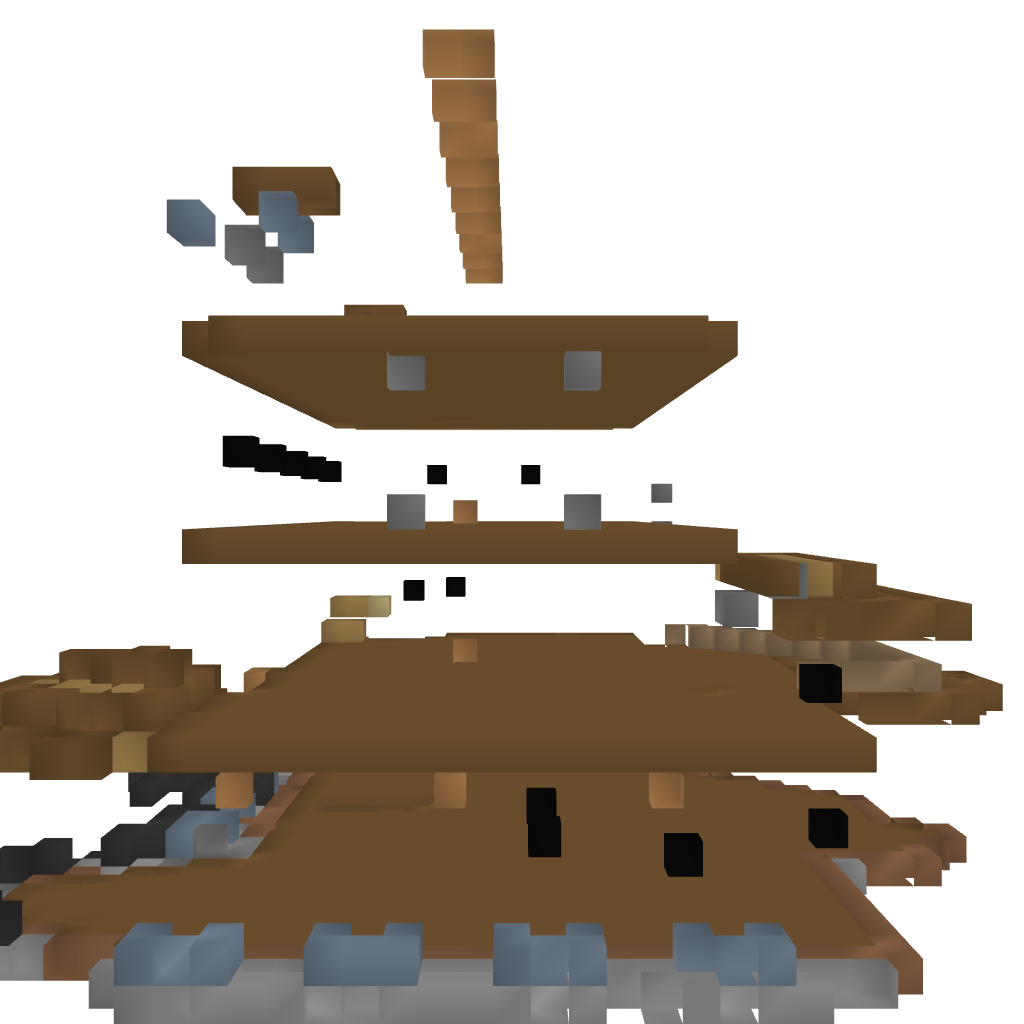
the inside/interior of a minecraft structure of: Halloween Mansion 1.7.x (house only)